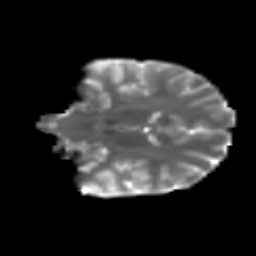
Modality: T2w
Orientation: coronal
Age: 13
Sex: female
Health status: ill
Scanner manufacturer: ge
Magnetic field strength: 3 T
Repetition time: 6.752 s
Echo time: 0.079 s